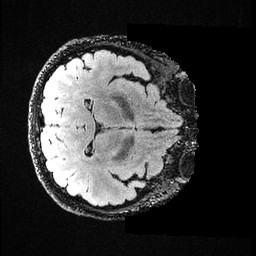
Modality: FLAIR
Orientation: axial
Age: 30
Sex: female
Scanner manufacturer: ge
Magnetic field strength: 3 T
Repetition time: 4.802 s
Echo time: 0.1163 s